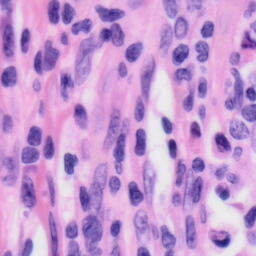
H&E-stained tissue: Skin